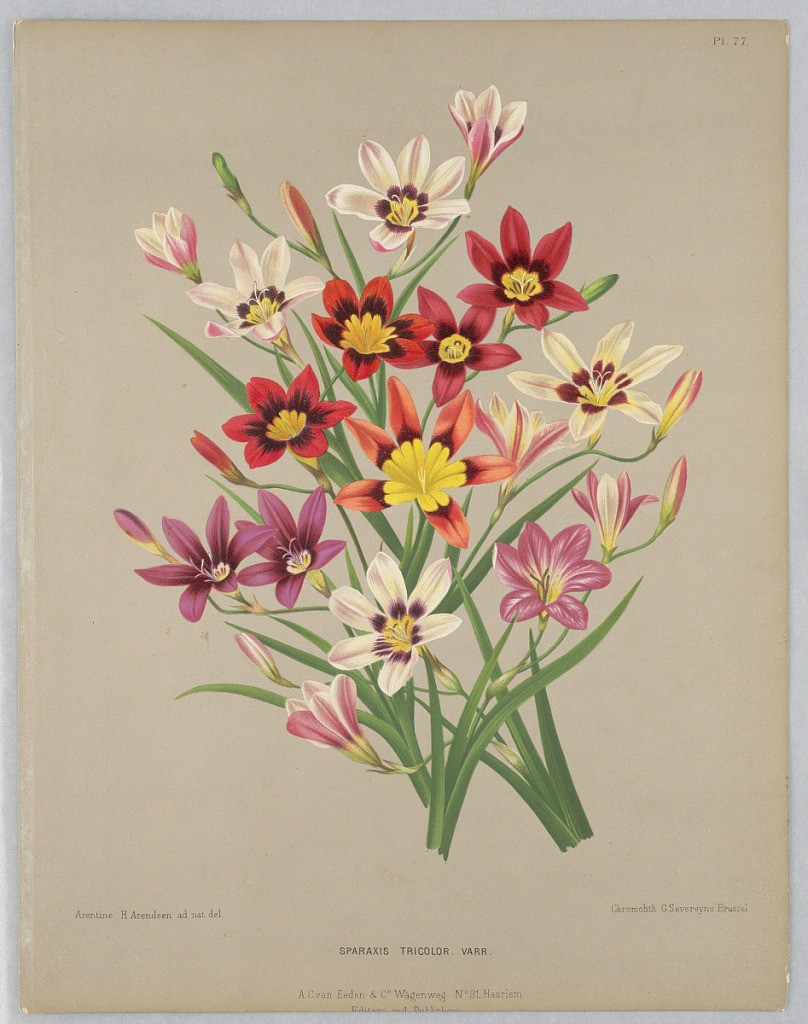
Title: Sparaxis Tricolor Varr., Plate 77 from A. C. Van Eeden's "Flora of Haarlem"
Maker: Arentine H. Arendsen, Dutch, 1836 - 1915
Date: ca. 1881
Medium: Chromolithograph on paper
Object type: Print
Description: Disbound color plate "Sparaxis Tricolor Varr." from A. C. Van Eeden's "Flora of Haarlem."